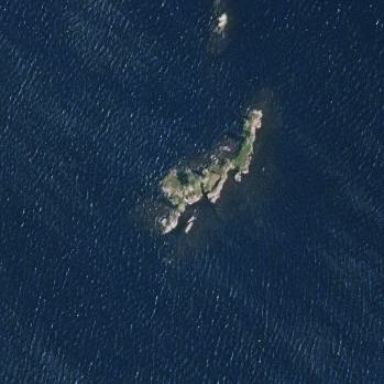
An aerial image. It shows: Islet.